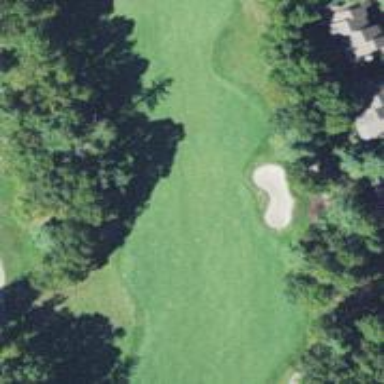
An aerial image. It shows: Golf hole.